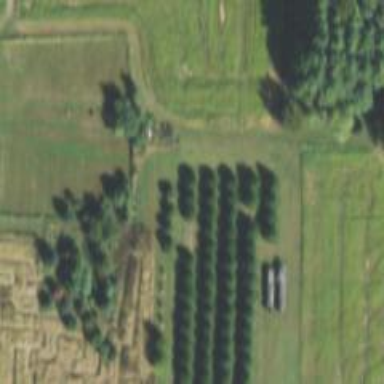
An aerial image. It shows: Row of trees in natural setting.